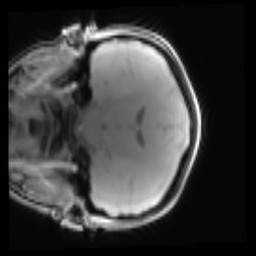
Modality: PDw
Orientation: coronal
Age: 22
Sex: female
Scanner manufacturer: siemens
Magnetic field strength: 3 T
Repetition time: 0.25 s
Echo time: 0.00103 s